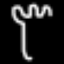
Label: fork